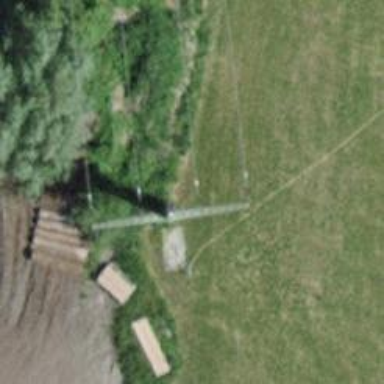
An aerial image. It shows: Power tower.